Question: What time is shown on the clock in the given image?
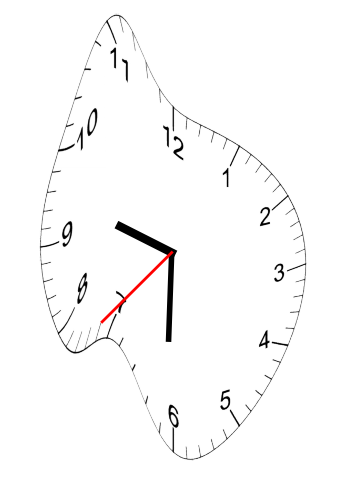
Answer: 09:30:37